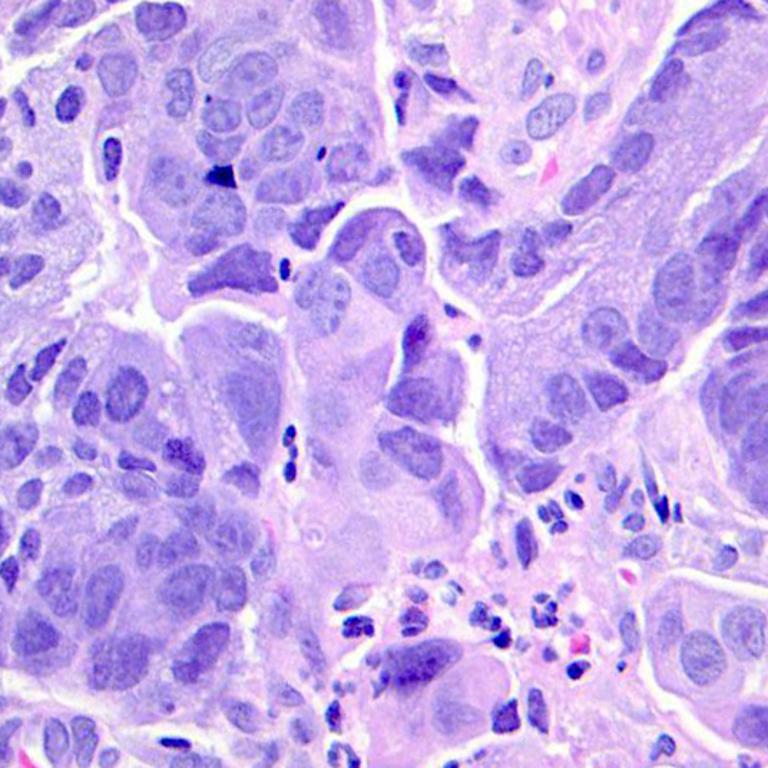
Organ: colon
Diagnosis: adenocarcinomas